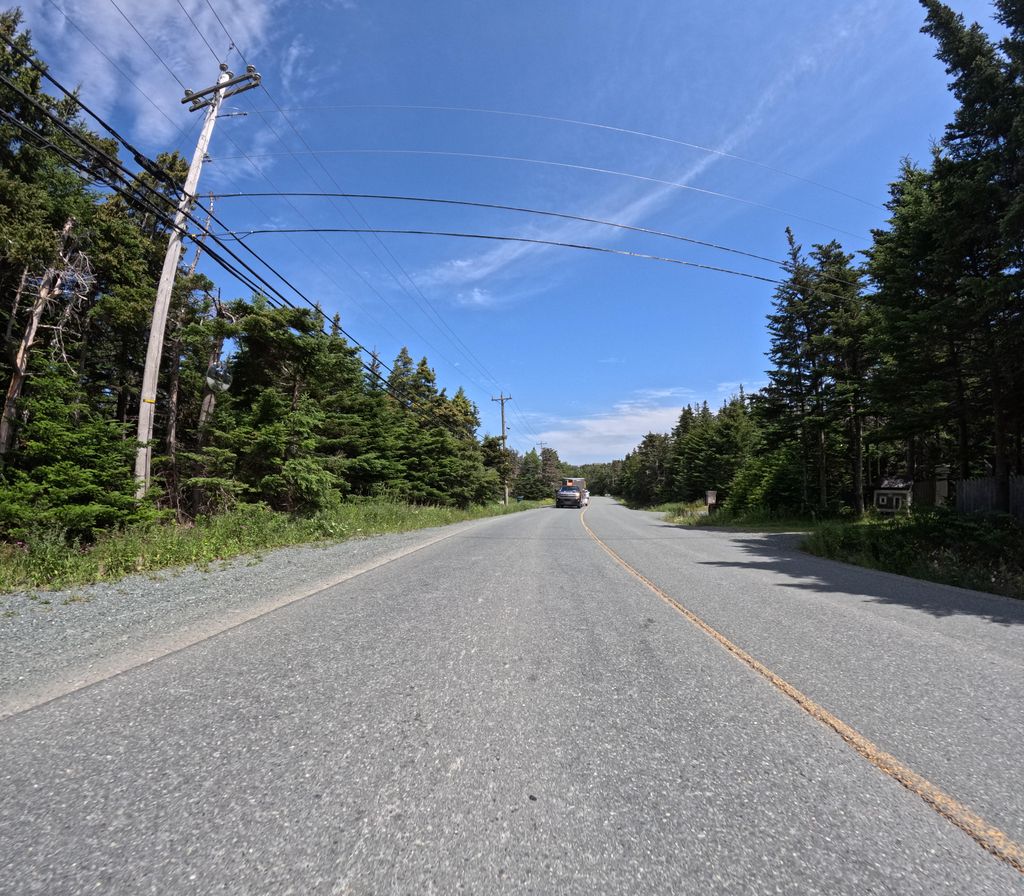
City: st_johns